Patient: sex M, age 68
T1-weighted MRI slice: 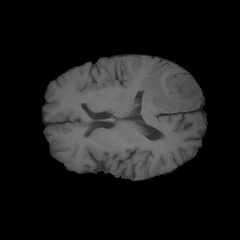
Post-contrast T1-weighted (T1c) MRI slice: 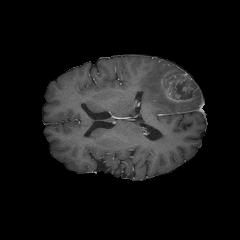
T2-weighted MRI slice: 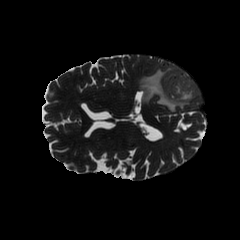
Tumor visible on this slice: yes
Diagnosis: Glioblastoma, IDH-wildtype
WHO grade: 4